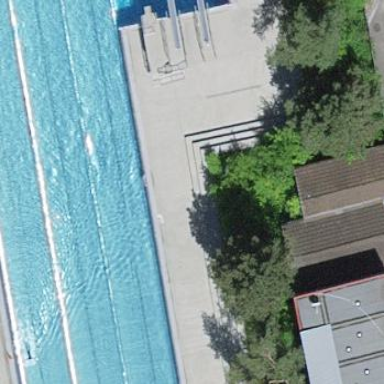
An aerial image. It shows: Swimming pool located in leisure land.